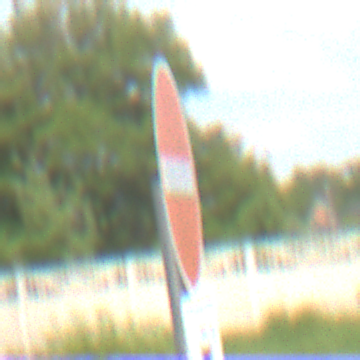
Verkehrszeichen: VerbotDerEinfahrt
Zusatzzeichen unten: MehrspurigeFahrzeugeFrei11
Umgebung: Outdoor, Nature
Tageszeit: MorningAfternoon
Wetter: PartlyCloudy
Licht: Natural
Jahreszeit: NotSpecified
Kontrast: HighContrast